Question: Hi I have developed a application using C# and .Net Framework 3.5 in VS 2010.
When I install it on my system it works perfect but when I install it on client system it giving me below error.
Additional:
I have installed all prerequisites on client system. Configured the database and all as it requires.

What would be the issue?
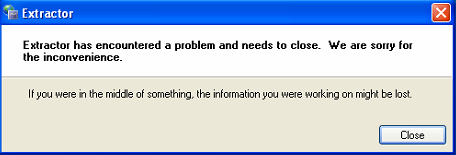
Answer: There might be framework problem I think. check framework version by below,
'''
dir %WINDIR%\Microsoft.Net\Framework*
dir %WINDIR%\Microsoft.Net\Framework* /O:-N /B
'''